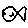
Label: fish